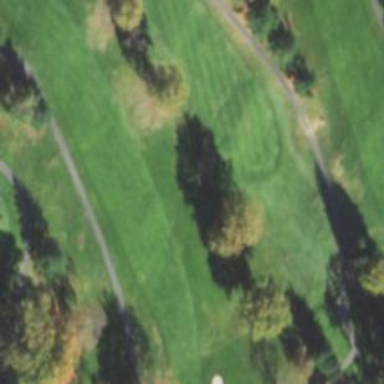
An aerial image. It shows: Golf fairway surrounded by grass.